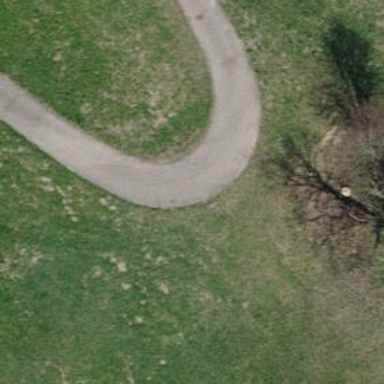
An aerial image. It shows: Well-maintained track road of grade 1.